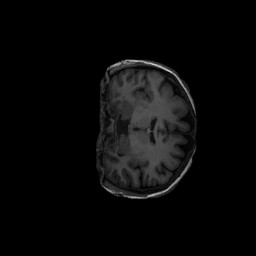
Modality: T1w
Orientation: coronal
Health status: ill
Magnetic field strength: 3 T